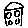
Label: house